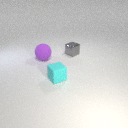
small gray metal cube to the right of small cyan rubber cube